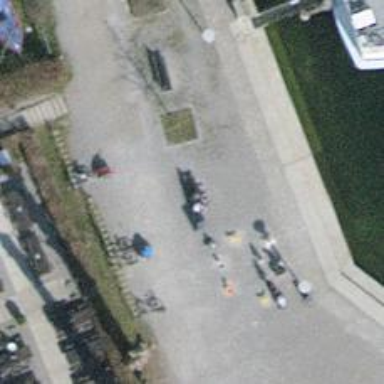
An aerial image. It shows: Black bench.